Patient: sex M, age 49
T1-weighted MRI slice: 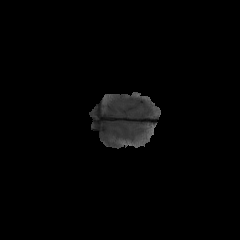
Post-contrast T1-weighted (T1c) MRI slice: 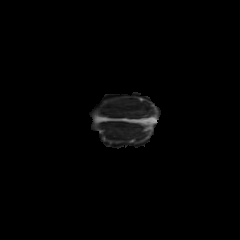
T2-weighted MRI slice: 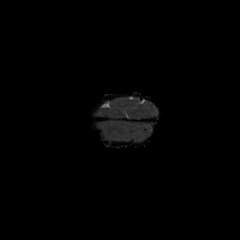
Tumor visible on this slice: no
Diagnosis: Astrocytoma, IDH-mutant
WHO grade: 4